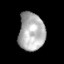
Tissue: skin
Cell type: Epithelial cells
Senescence score: 0.7812
Nuclear area (px): 979
Mean DAPI intensity: 175.265